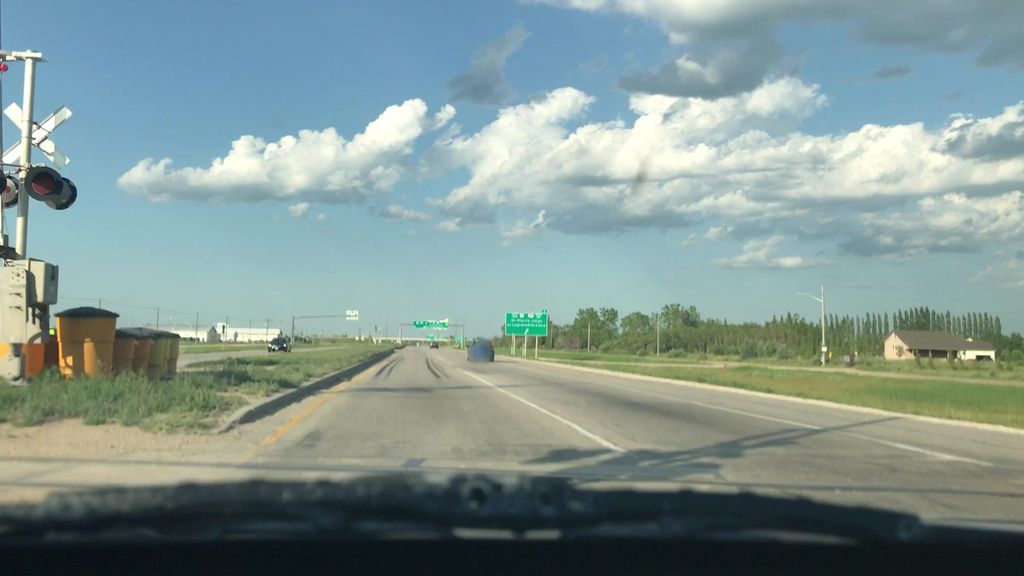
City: winnipeg